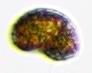
Label: Akashiwo